Interaction volume radius: 10 \u00c5
Interaction volume height: 10 \u00c5
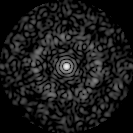
Disorder parameter: 0.7929